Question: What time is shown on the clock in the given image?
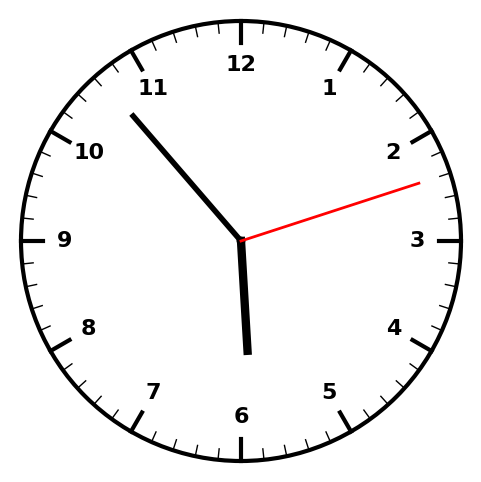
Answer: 05:53:12